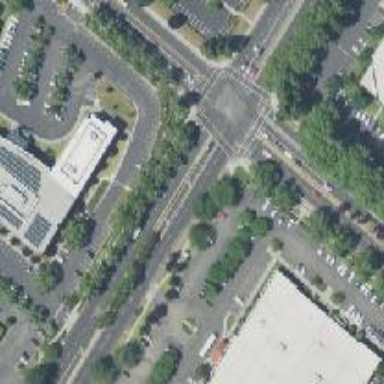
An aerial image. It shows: Solid stop line on the road.